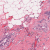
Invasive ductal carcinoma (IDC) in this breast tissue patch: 1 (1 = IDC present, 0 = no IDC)